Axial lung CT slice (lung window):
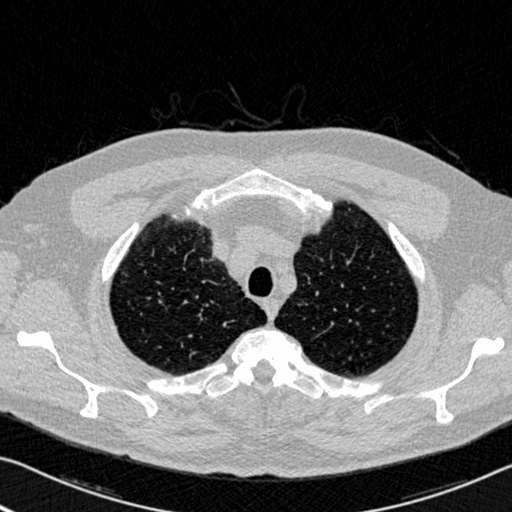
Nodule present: no